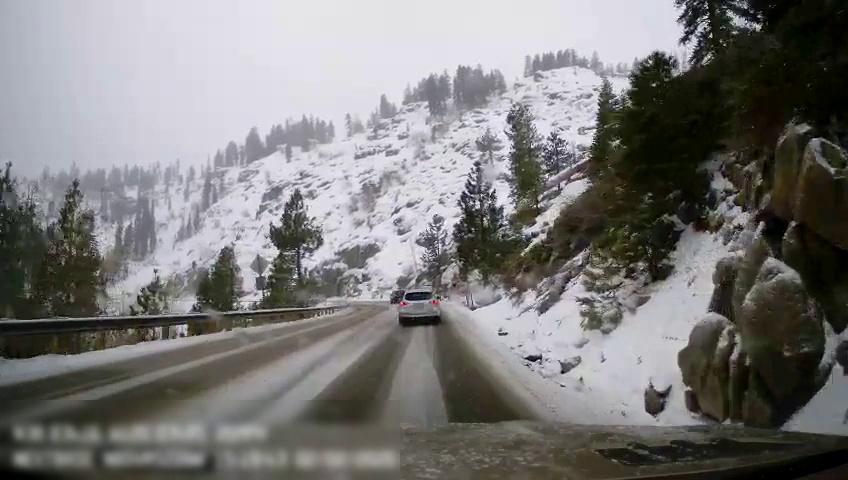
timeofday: Day
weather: Snowy
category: Drivable Space
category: Vehicles | Car
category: Vehicles | Car